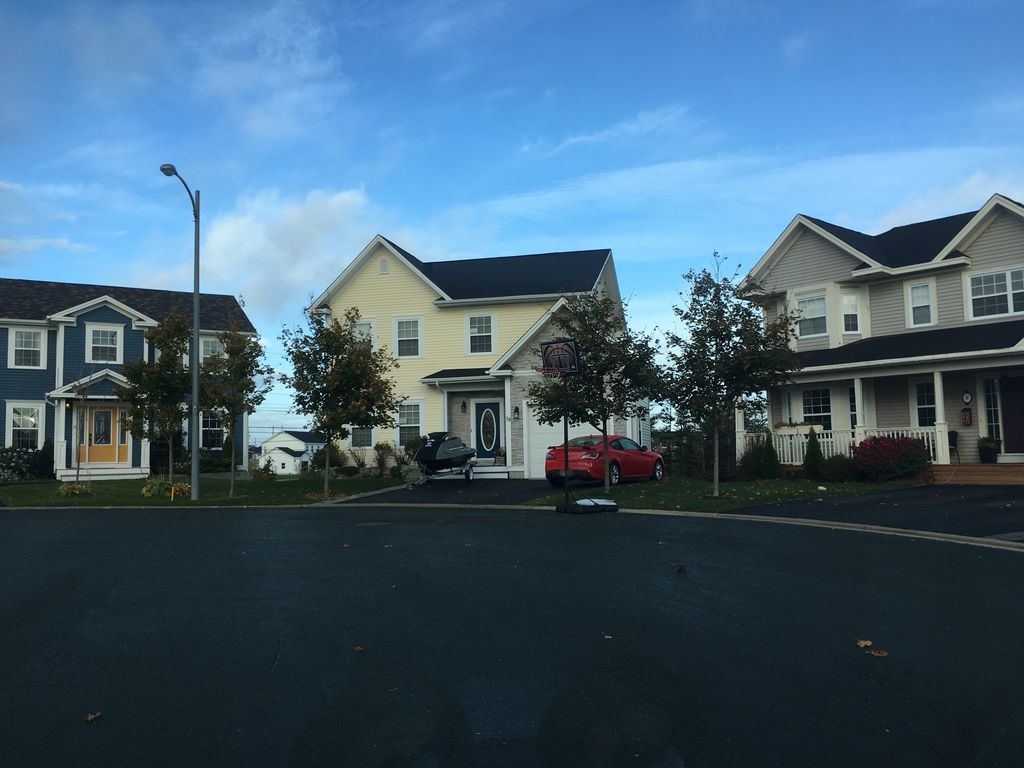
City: st_johns